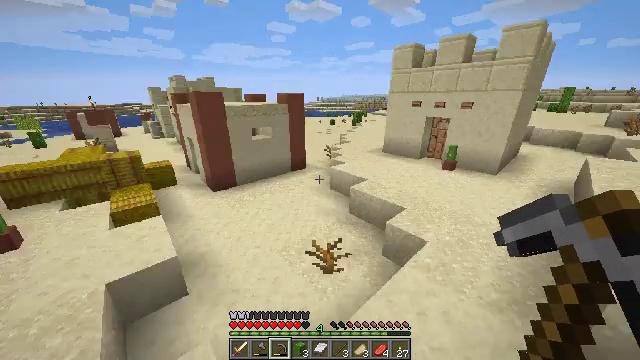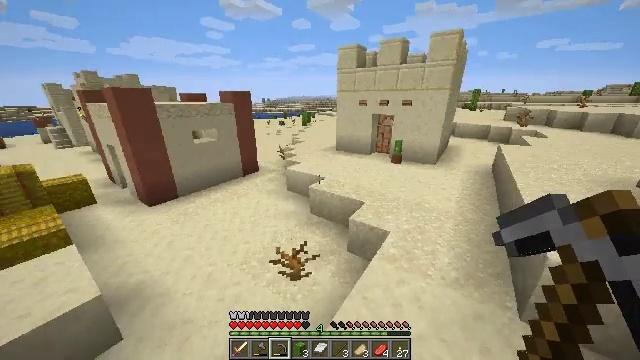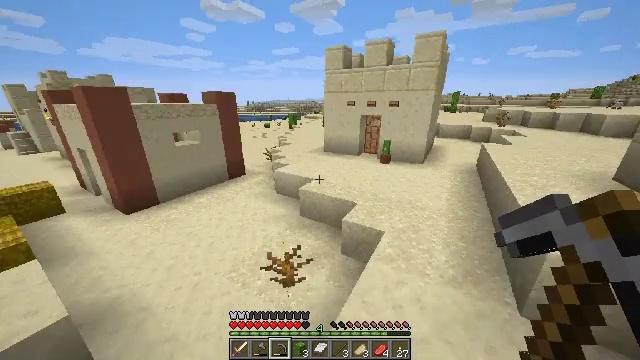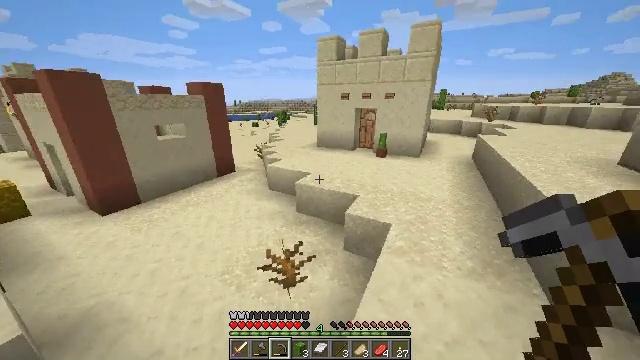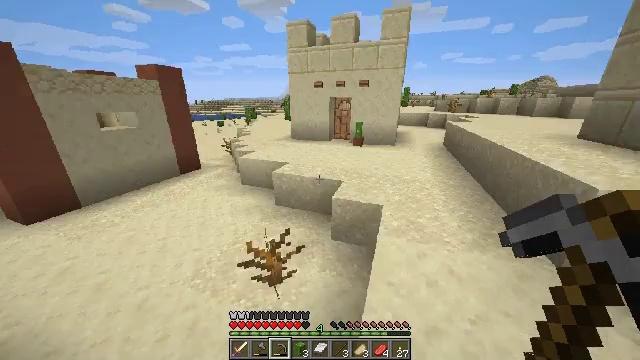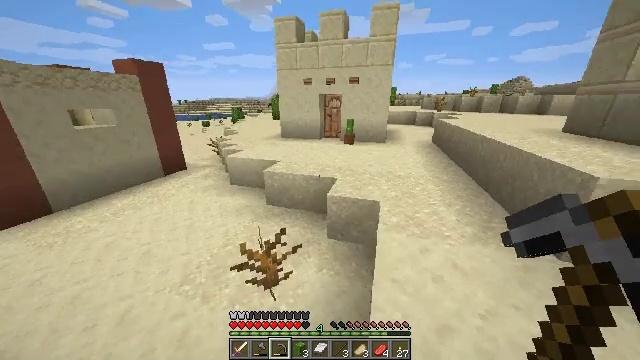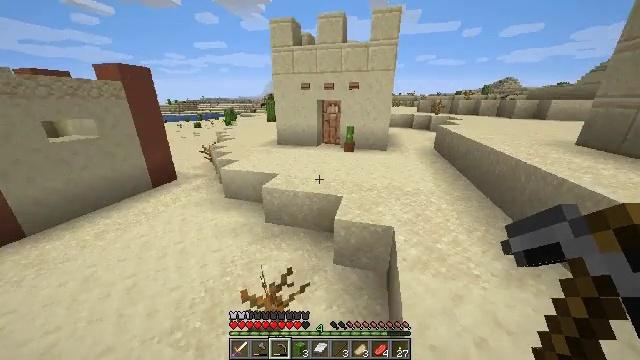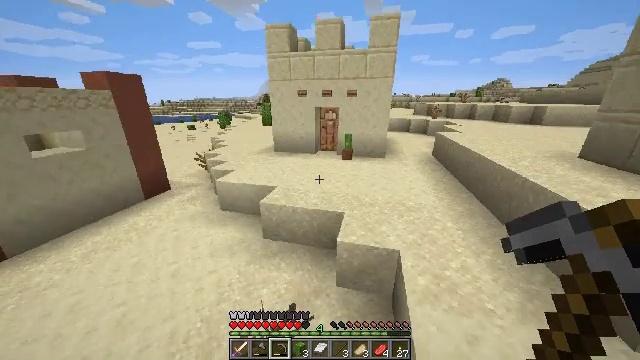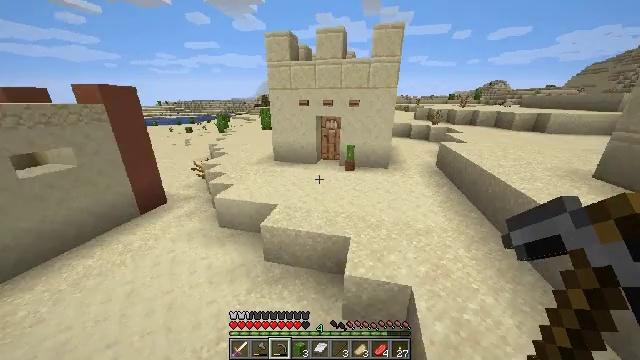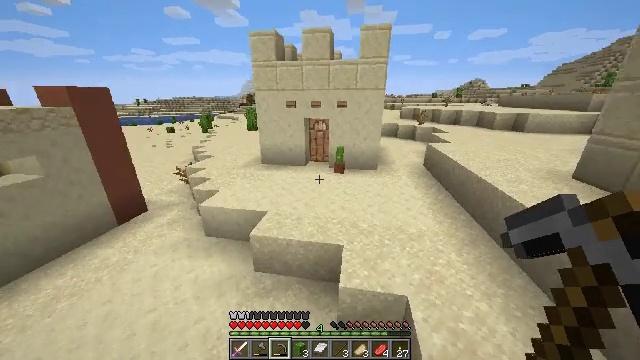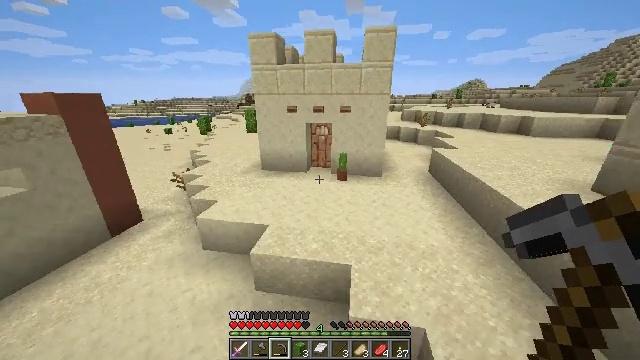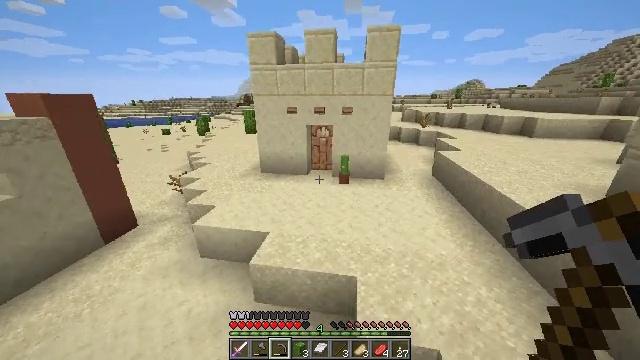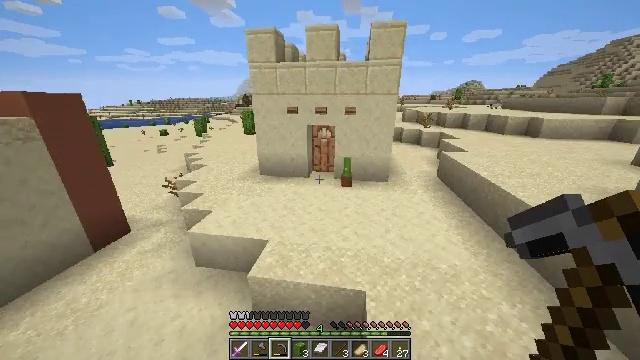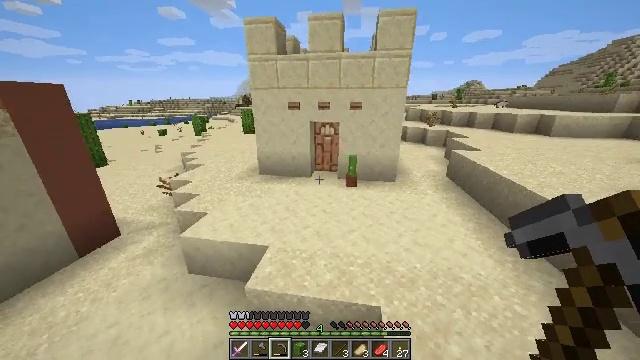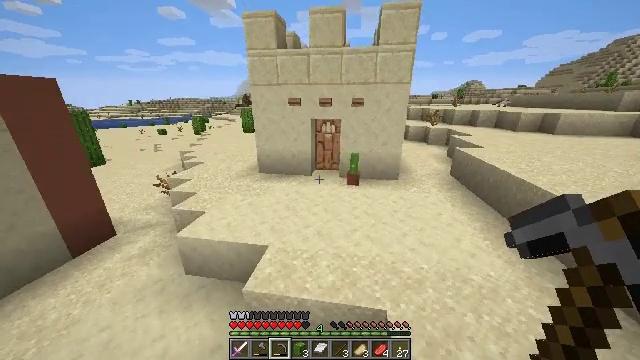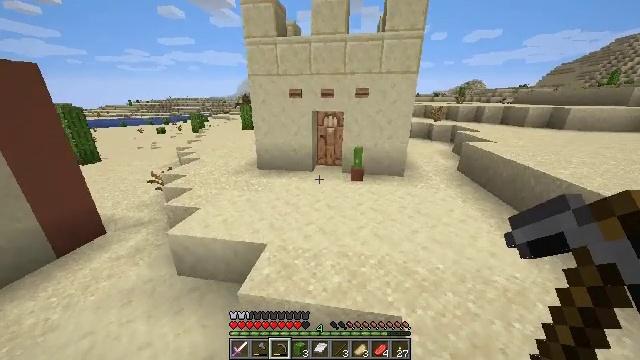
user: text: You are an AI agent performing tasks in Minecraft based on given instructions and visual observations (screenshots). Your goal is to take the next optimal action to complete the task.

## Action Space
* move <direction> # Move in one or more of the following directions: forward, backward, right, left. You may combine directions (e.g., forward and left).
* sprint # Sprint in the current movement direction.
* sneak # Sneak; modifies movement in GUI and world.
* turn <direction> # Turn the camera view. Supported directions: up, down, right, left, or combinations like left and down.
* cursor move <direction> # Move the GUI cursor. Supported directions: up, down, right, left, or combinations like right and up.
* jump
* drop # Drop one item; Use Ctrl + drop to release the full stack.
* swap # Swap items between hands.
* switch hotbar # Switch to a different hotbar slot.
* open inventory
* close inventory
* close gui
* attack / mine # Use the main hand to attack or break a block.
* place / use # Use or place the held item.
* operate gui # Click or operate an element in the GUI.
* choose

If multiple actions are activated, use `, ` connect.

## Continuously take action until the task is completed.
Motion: motion action
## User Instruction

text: Break the smooth sandstone slab to collect it.
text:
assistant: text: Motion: move forward, sprint, turn right, jump
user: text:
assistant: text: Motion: move forward, sprint, turn right, jump
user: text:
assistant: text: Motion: move forward, sprint, turn right, jump
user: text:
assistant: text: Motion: move forward, sprint, turn right, jump
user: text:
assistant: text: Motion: move forward, sprint, turn right, jump
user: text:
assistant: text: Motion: move forward, sprint, turn right, jump
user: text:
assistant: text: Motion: move forward, sprint, turn right, jump
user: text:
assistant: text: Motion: move forward, sprint, jump
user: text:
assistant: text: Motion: move forward, sprint, turn right, jump
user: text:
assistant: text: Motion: move forward, sprint, jump
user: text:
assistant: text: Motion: move forward, sprint, jump
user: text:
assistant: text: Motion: move forward, sprint, jump
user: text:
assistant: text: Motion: move forward, sprint, jump
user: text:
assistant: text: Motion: move forward, sprint, jump
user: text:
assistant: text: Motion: move forward, sprint, jump
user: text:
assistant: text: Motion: move forward, sprint, jump
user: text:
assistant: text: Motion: move forward, sprint, jump
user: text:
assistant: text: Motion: move forward, sprint, jump
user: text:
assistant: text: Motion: move forward, sprint, jump
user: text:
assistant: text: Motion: move forward, sprint, jump
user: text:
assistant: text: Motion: move forward, sprint, jump
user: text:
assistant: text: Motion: move forward, sprint, jump
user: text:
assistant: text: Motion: move forward, sprint, jump
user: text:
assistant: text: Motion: move forward, sprint, jump
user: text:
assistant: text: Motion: move forward, sprint, turn right, jump
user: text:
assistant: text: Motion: move forward, sprint, turn right, jump
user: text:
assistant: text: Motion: move forward, sprint, jump
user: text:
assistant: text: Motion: move forward, sprint, jump
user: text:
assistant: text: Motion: move forward, sprint, turn right, jump
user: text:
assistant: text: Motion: move forward, sprint, turn right, jump